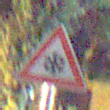
Verkehrszeichen: SchneeOderEisglaette
Umgebung: Outdoor, Suburban
Tageszeit: Night
Wetter: PartlyCloudy
Licht: Artificial
Jahreszeit: NotSpecified
Kontrast: HighContrast